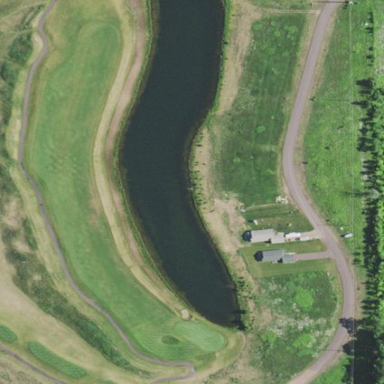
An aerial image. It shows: Picturesque scene of golf course with lateral water hazard.